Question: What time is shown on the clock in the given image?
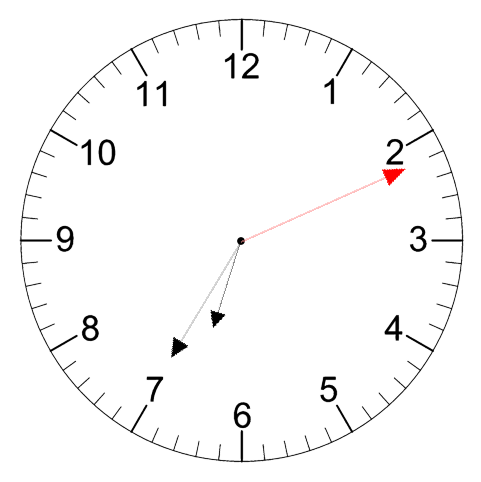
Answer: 06:35:11